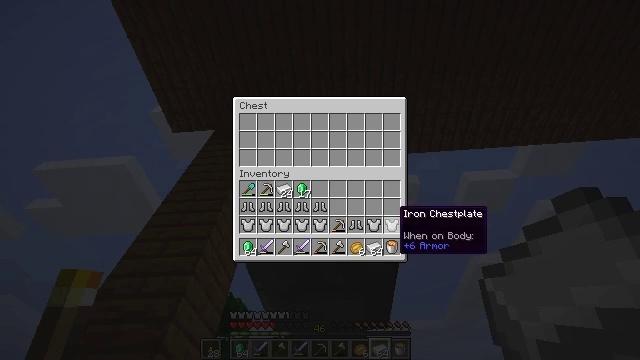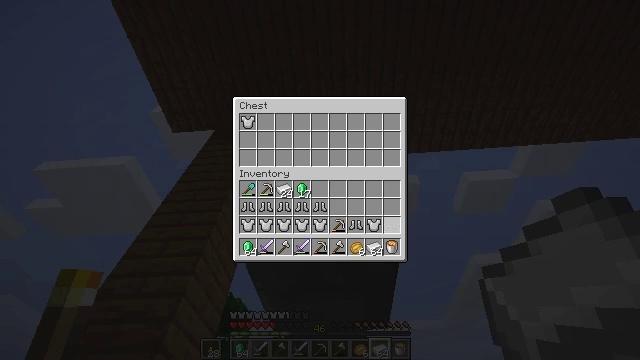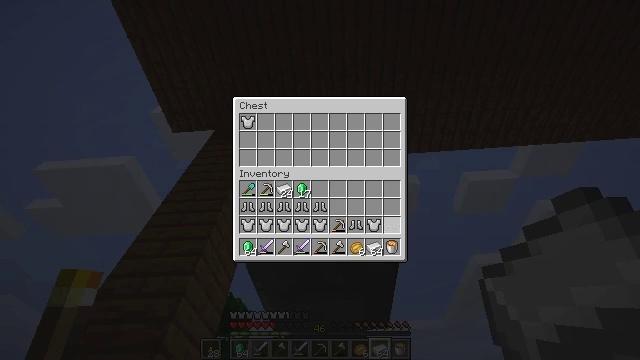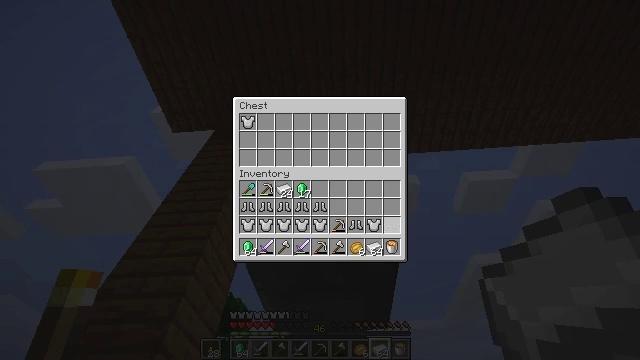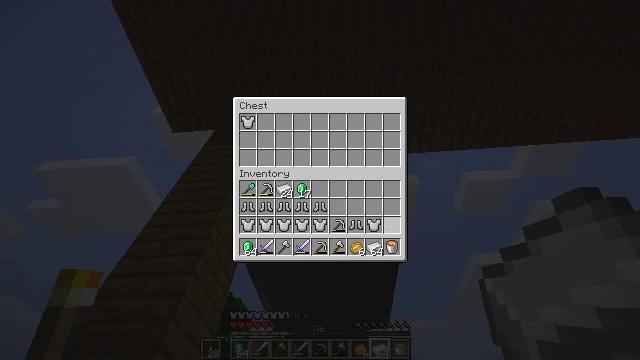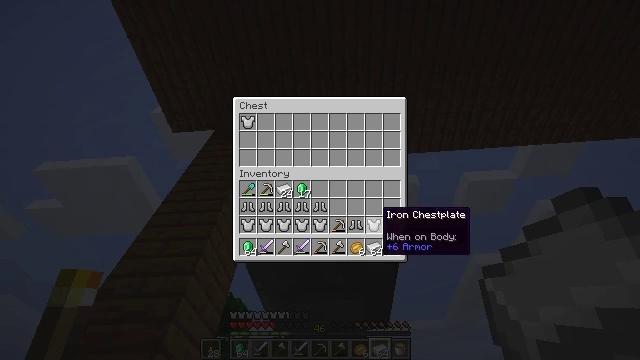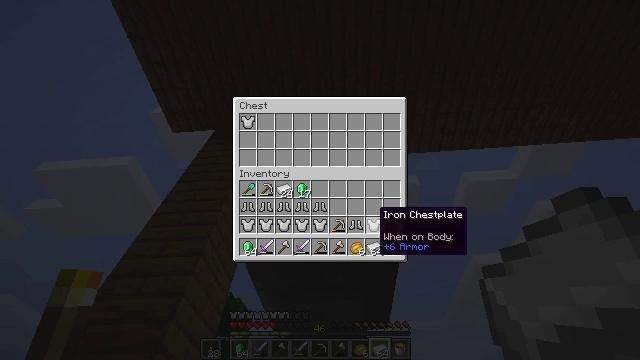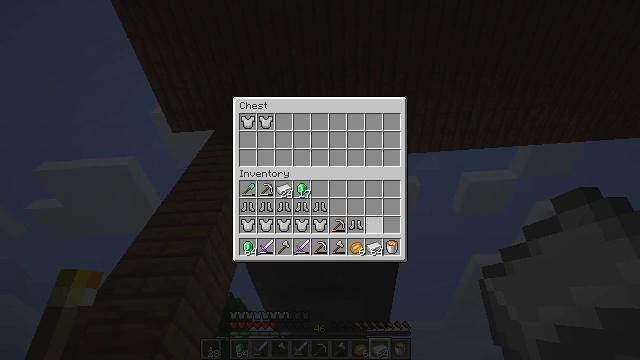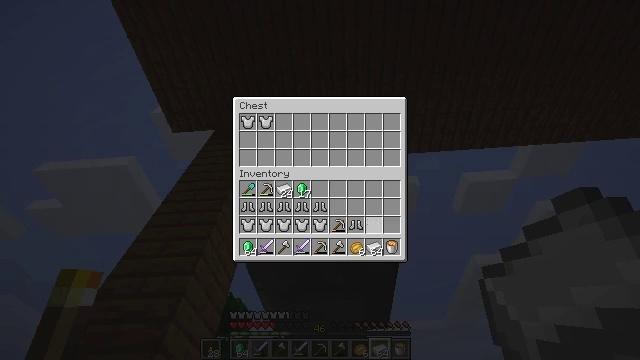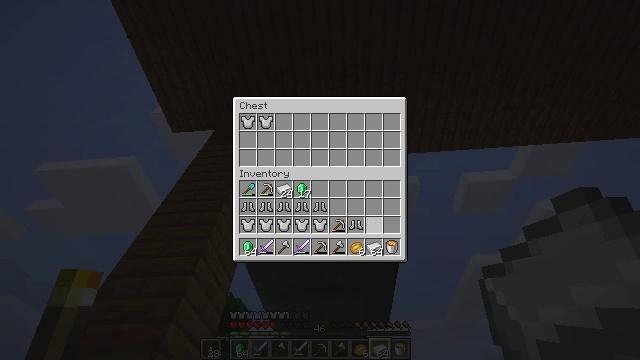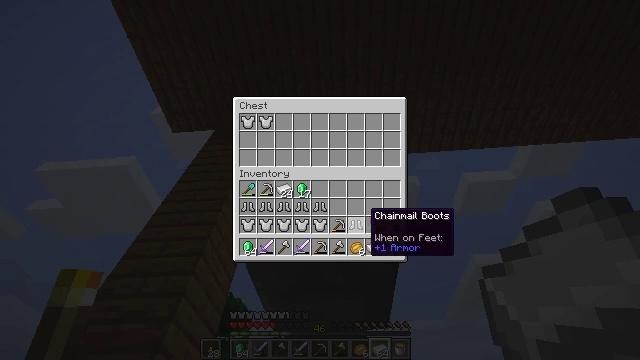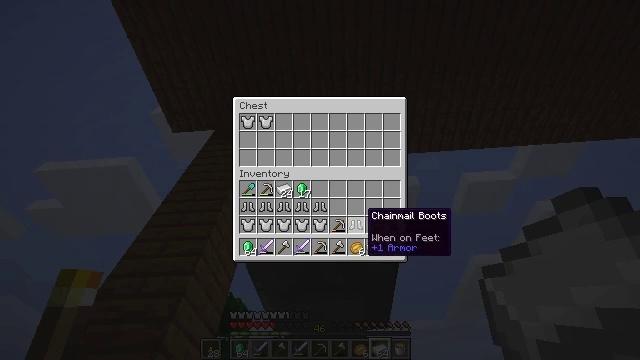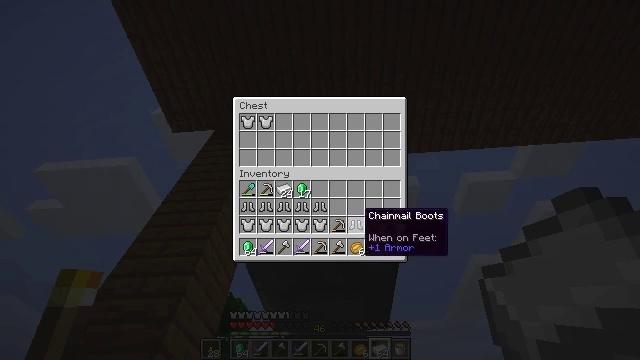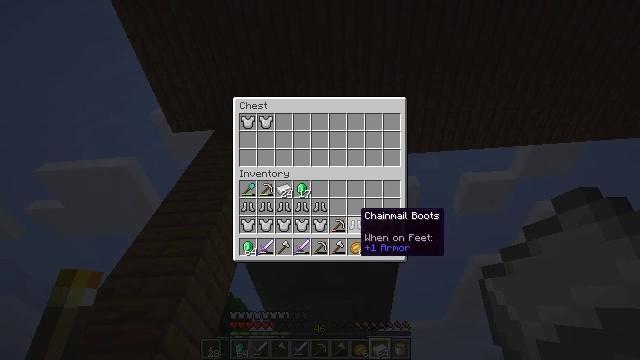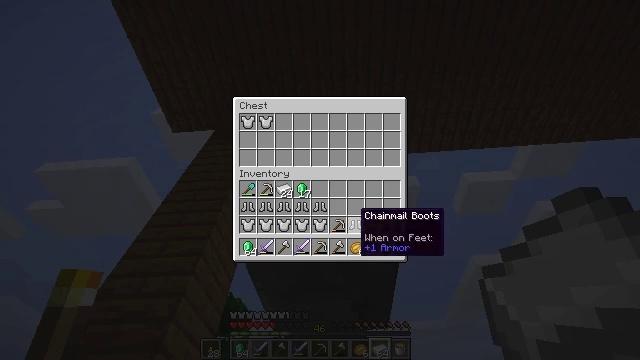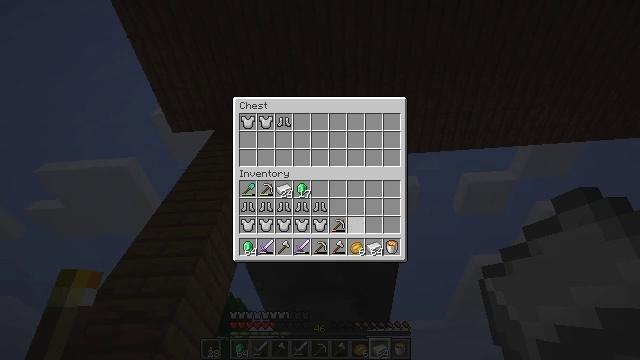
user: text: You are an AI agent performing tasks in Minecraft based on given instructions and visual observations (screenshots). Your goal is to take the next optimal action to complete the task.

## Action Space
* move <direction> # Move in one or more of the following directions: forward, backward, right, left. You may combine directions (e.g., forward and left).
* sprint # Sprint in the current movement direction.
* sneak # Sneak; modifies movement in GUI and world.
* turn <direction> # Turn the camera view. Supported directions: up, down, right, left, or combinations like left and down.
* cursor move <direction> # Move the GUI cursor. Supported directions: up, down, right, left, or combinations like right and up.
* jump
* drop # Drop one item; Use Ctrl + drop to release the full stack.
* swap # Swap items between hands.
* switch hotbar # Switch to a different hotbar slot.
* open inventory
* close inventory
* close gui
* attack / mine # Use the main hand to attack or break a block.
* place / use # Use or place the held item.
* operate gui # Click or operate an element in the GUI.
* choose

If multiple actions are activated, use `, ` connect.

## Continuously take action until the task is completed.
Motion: motion action
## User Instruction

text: Craft a chainmail chestplate.
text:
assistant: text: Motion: sneak, operate gui
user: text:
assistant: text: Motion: sneak, operate gui
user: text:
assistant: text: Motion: sneak, operate gui
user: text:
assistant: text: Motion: sneak
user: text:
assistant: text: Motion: sneak, cursor move left
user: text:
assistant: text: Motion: sneak
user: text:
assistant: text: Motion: sneak, operate gui
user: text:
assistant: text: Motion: sneak, operate gui
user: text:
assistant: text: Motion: sneak, operate gui
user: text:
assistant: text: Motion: sneak
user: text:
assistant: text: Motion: sneak
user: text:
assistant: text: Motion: sneak
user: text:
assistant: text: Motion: sneak
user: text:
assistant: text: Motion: sneak
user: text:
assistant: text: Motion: sneak, operate gui
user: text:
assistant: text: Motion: sneak, operate gui
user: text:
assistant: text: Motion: sneak, operate gui
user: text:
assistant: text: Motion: sneak, cursor move left and up
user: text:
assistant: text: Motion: sneak, cursor move left
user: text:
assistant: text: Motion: sneak
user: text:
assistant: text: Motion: sneak
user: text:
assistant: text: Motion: sneak
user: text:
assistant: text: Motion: sneak
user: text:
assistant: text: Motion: sneak, operate gui
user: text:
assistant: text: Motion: sneak, cursor move down, operate gui
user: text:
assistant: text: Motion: sneak
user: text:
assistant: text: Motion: sneak, operate gui
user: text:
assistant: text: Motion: sneak, operate gui
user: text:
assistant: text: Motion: sneak, cursor move left, operate gui
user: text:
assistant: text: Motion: sneak